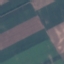
Land use / land cover class: AnnualCrop